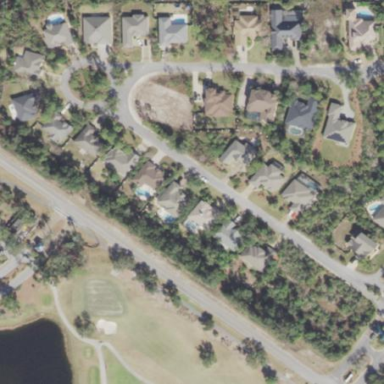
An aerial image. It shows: This residential area consists of single-family homes.